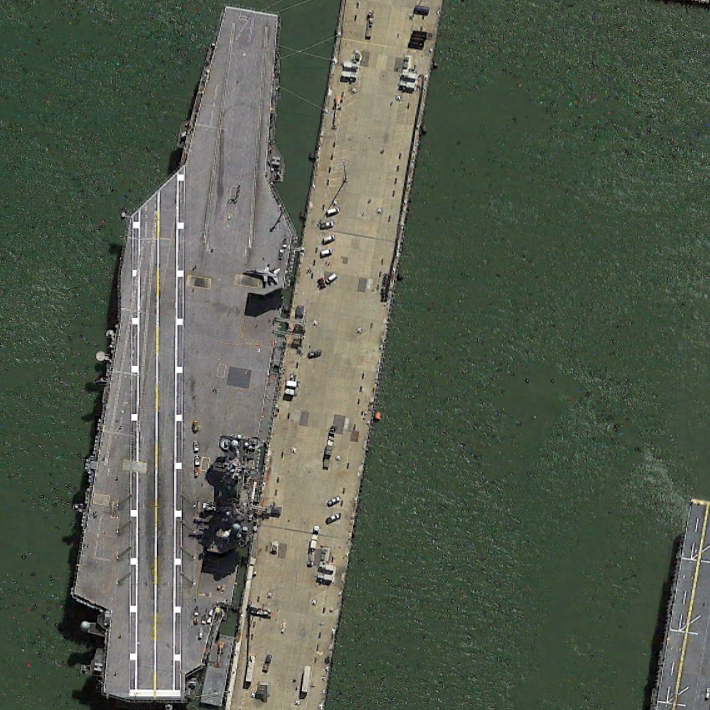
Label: Nimitz-class_aircraft_carrier